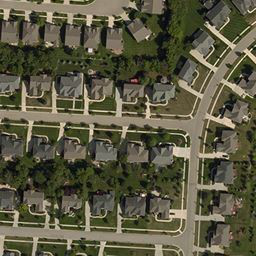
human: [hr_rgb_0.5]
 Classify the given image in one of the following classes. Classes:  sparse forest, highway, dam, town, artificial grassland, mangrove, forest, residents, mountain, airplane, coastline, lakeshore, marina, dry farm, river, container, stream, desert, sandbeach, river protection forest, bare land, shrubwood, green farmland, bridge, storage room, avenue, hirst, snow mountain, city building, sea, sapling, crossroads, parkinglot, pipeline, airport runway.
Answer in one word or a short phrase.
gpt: town